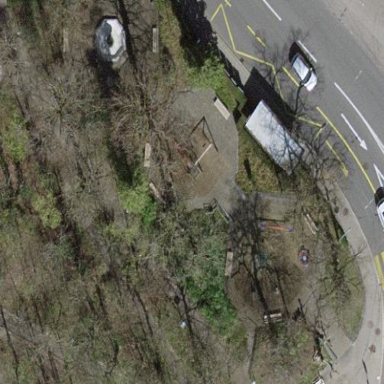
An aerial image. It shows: Playground area for leisure activities on the land.